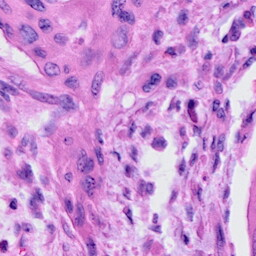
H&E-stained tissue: Cervix